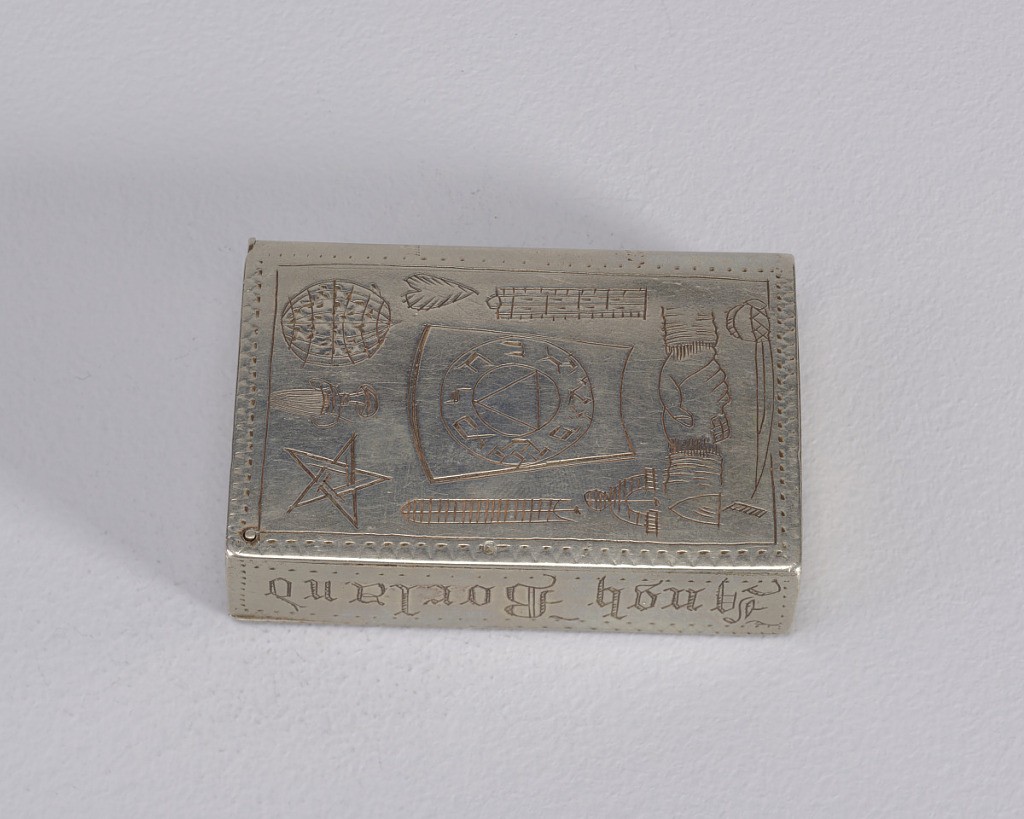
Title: Masonic Symbols
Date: ca. 1900
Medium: Plated metal
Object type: Matchsafe
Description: In the form of a book, featuring incised decoration of various Masonic symbols, including a compass enclosed in an archway at center and dove at upper right corner. Reverse features array of other Masonic symbols. Top panel curved like a book spine, "Hugh Borland" inscribed on bottom panel, "No. 406" inscribed on right panel, which also serves as lid, hinged on pin at lower right. Striker on left panel.